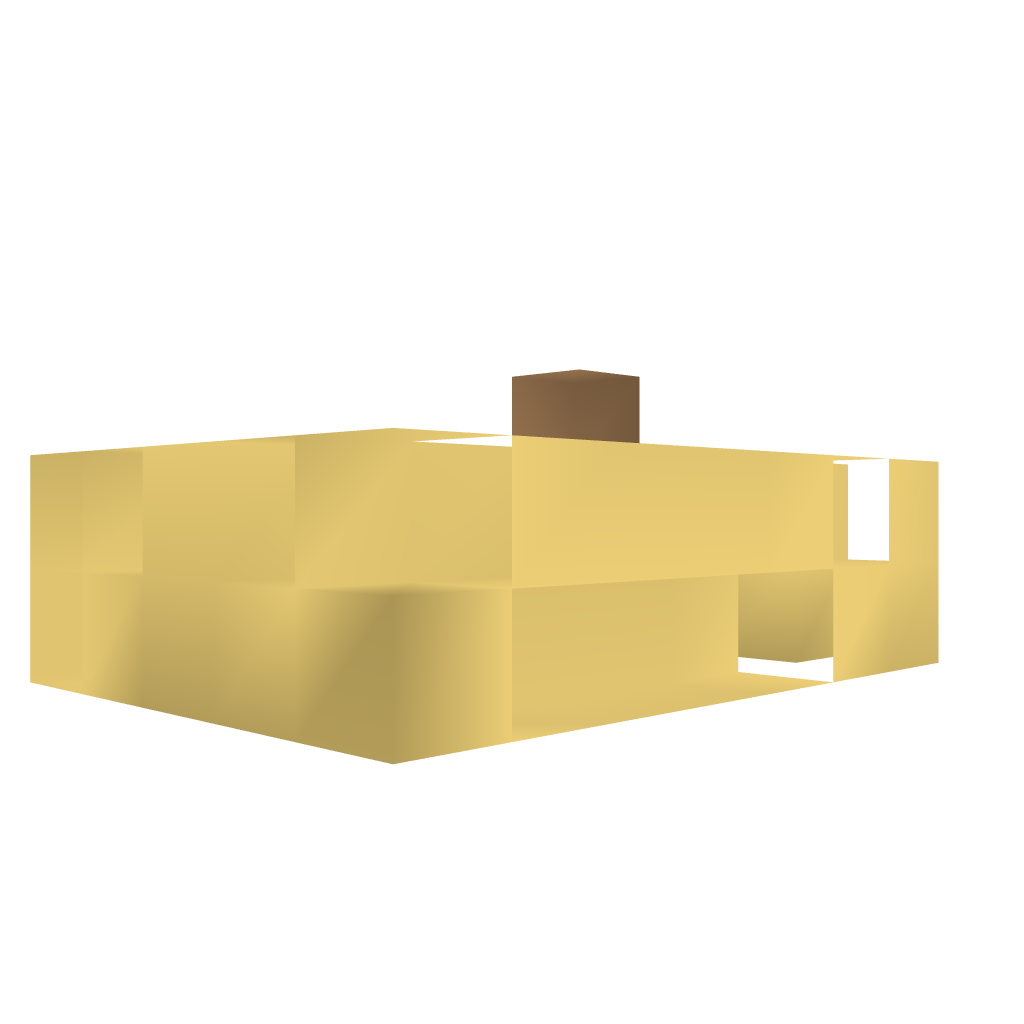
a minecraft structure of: Never Night Cube bad low quality